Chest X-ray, AP view. Patient: 81 years old, sex M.
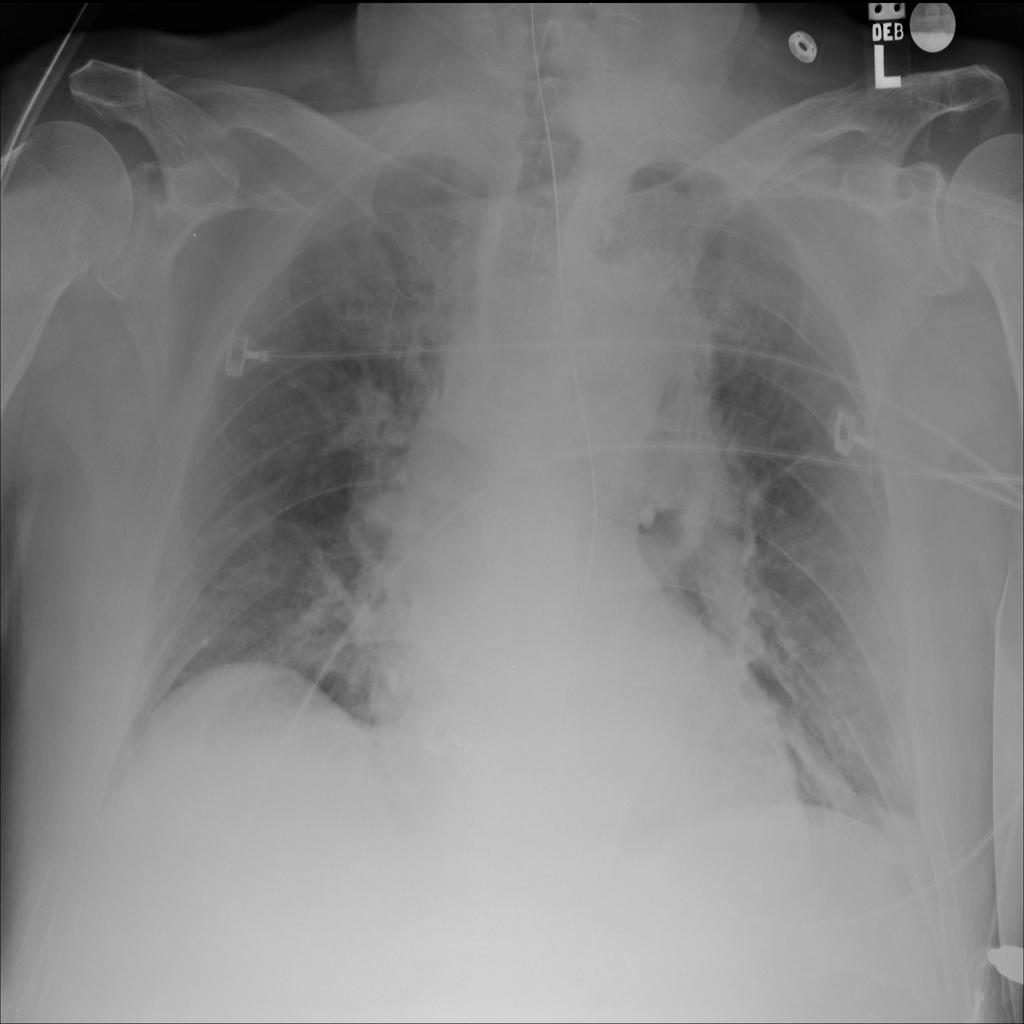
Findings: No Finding